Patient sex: M
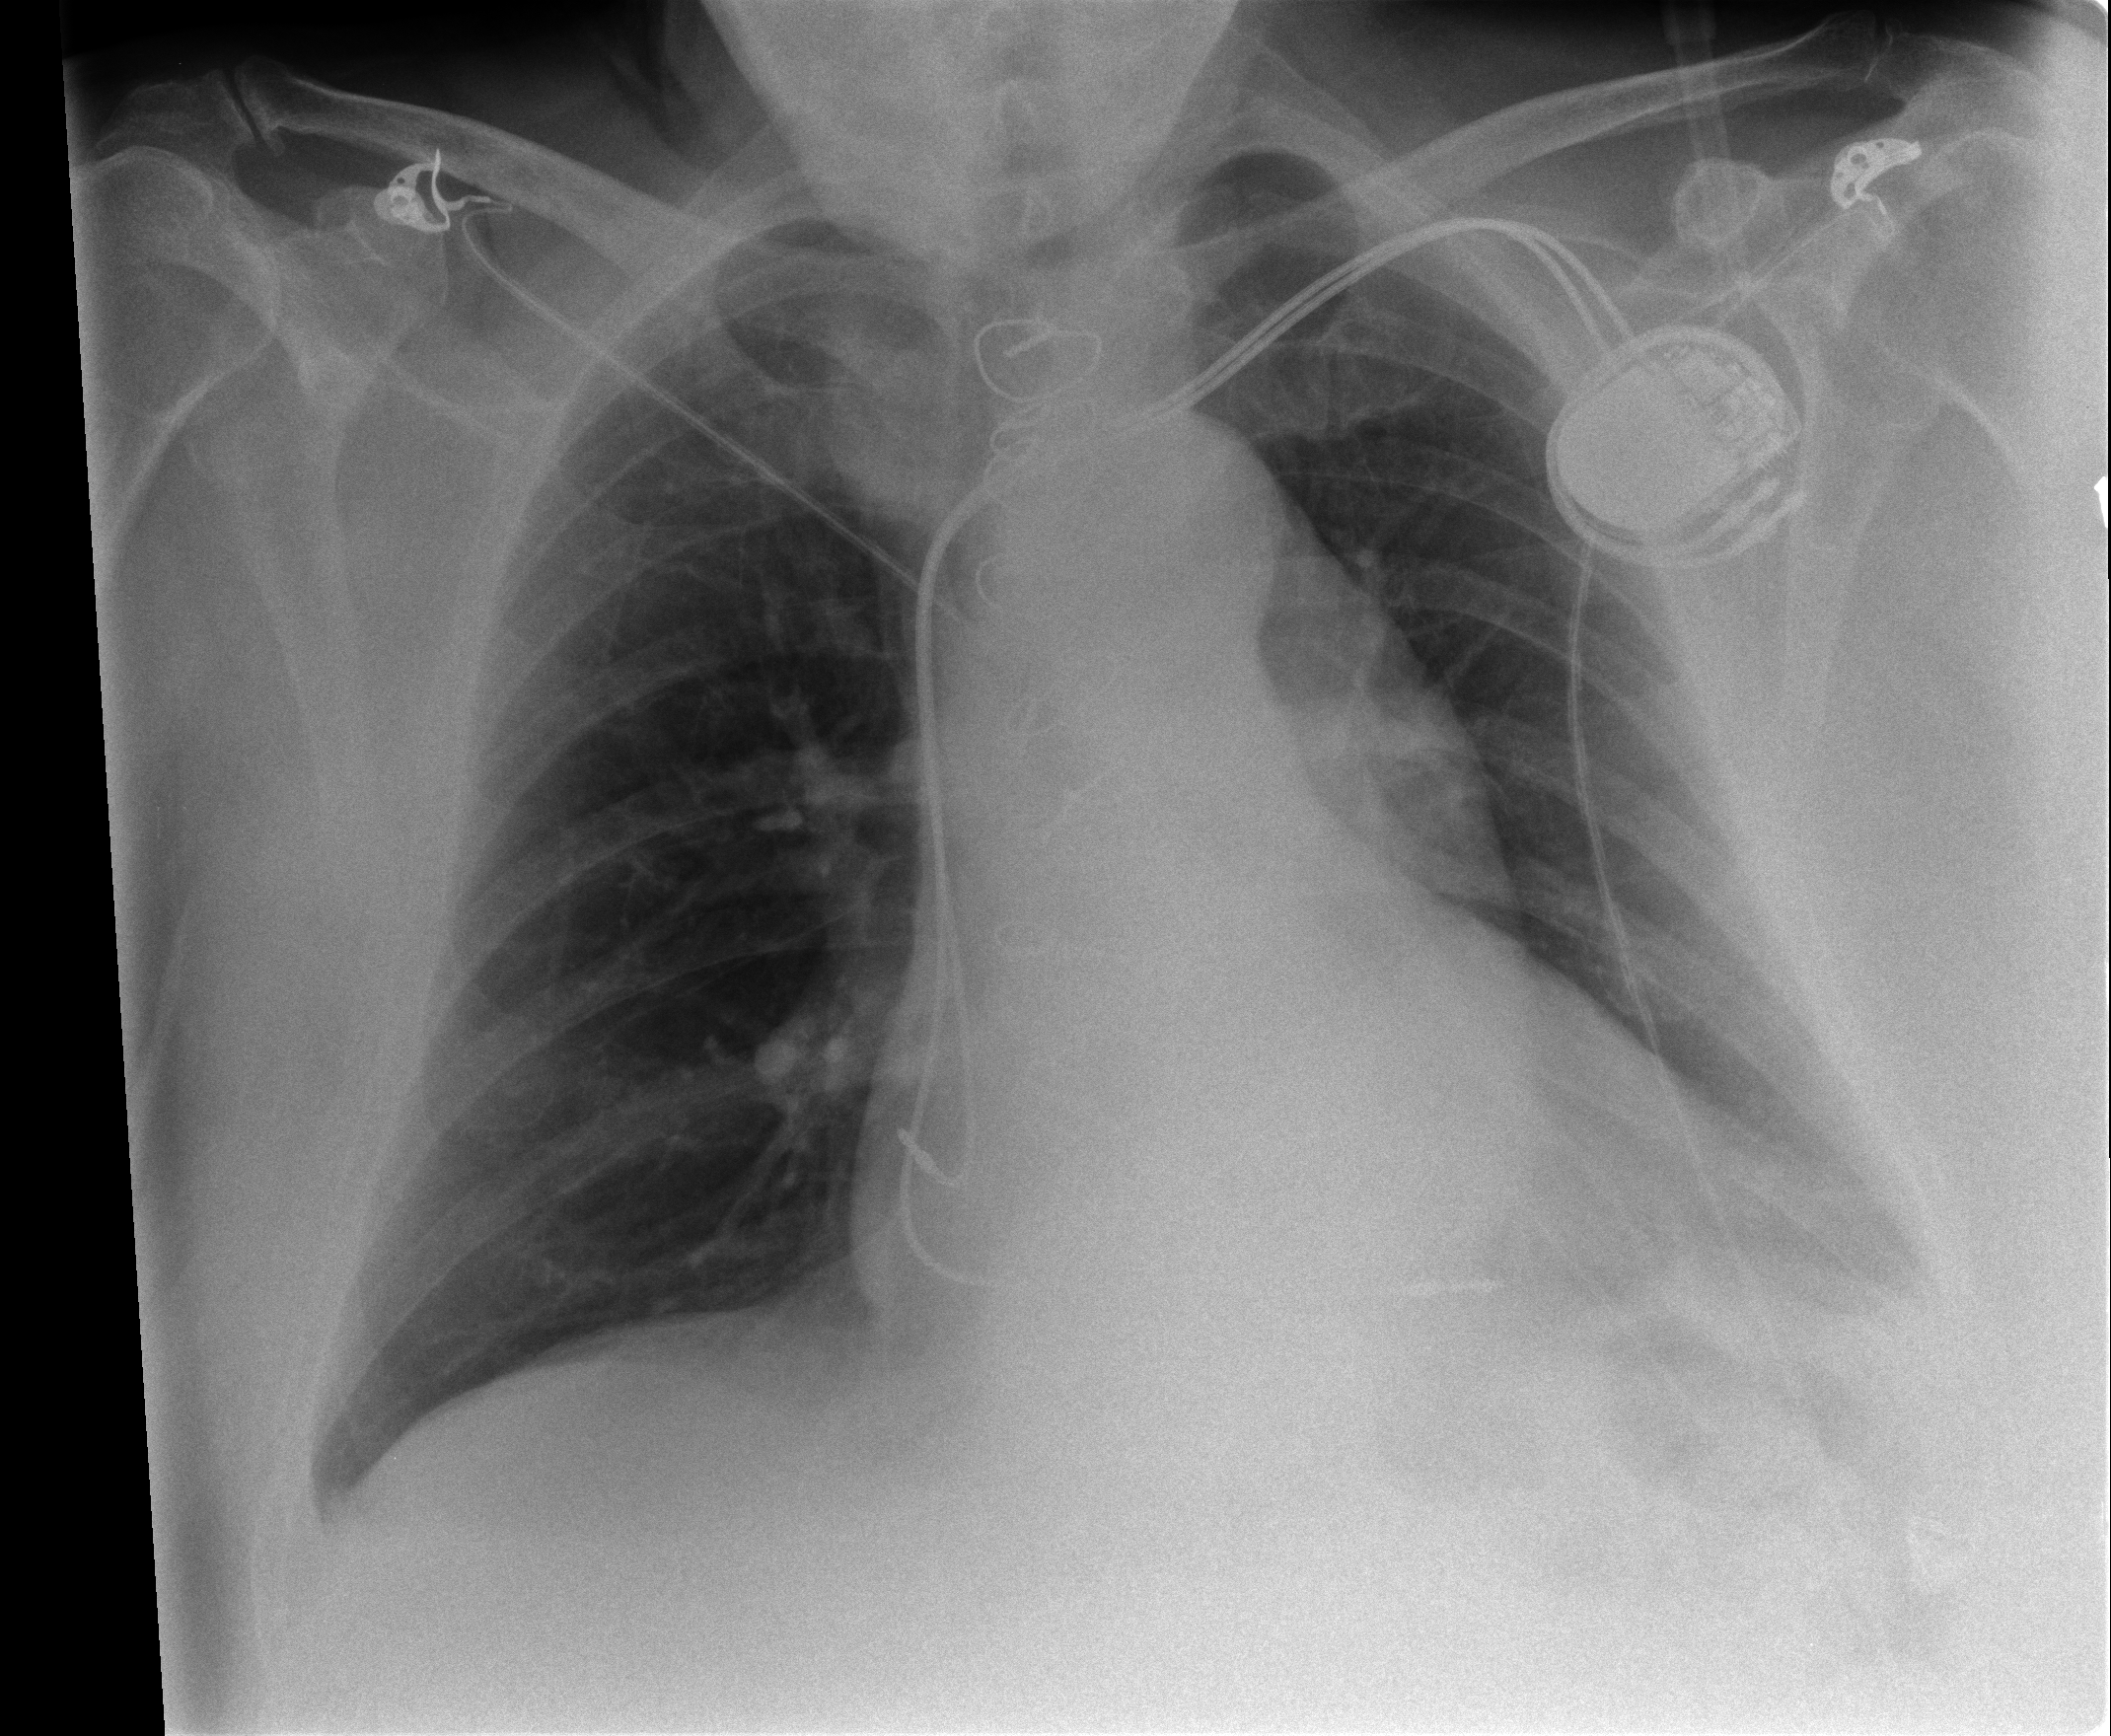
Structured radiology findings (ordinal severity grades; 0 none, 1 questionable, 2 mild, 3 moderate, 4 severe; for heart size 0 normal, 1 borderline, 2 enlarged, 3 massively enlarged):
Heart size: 2
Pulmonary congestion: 0
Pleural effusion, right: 0
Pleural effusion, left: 2
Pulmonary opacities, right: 0
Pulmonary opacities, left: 0
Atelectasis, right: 0
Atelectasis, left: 2